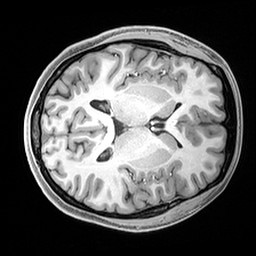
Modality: T1w
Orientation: axial
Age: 19
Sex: female
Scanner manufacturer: siemens
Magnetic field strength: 3 T
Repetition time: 2.4 s
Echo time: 0.00217 s